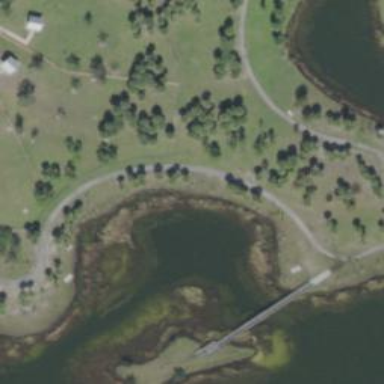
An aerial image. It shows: Disc golf hole.